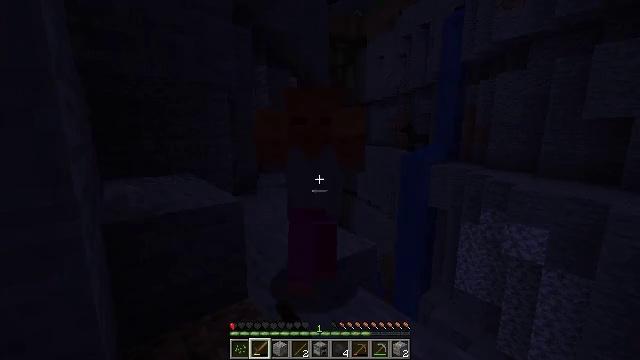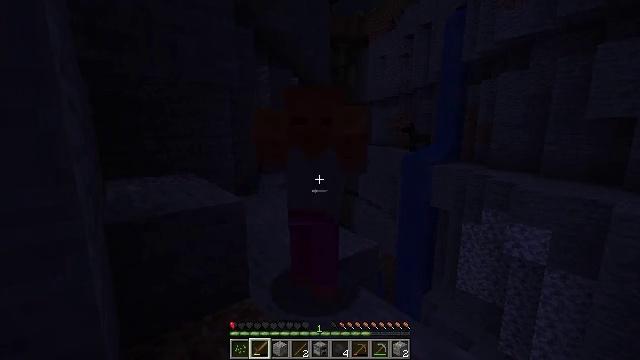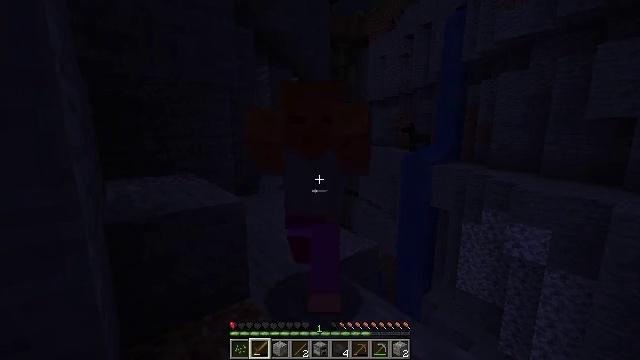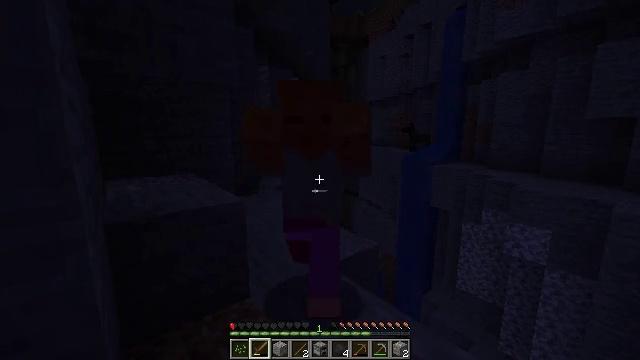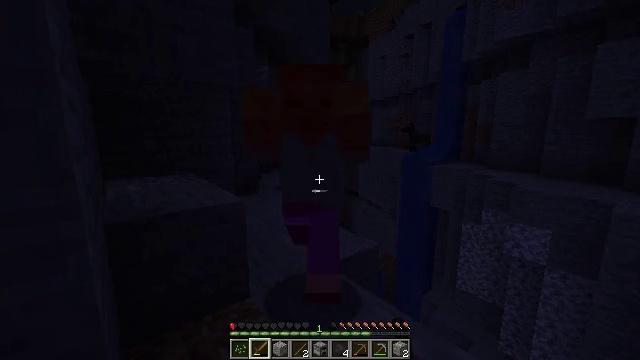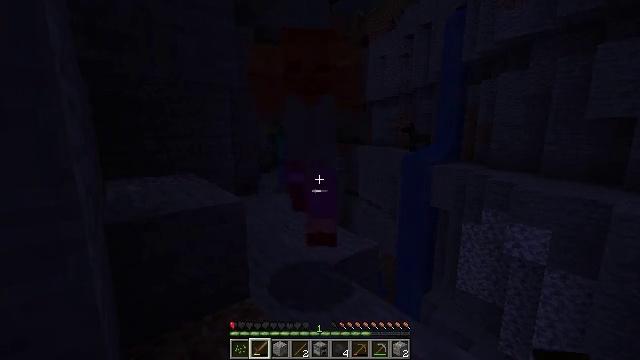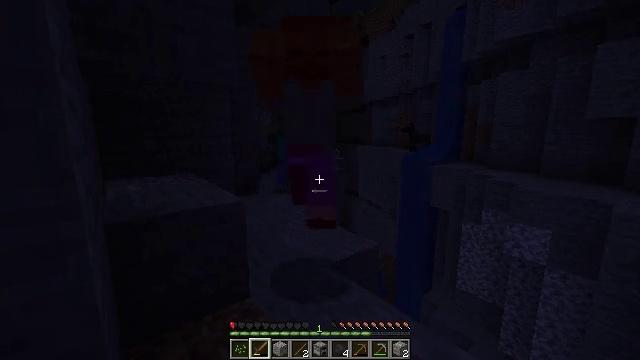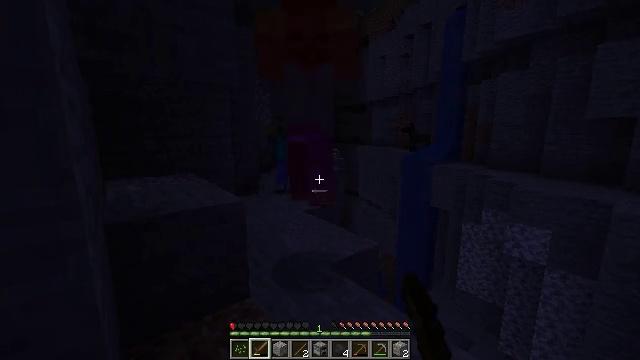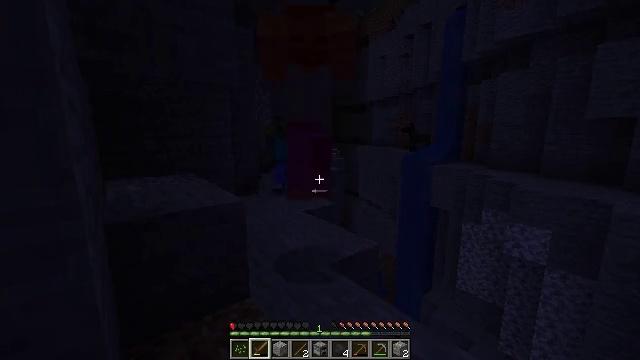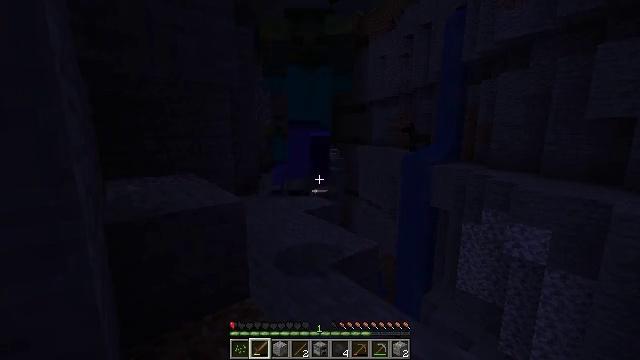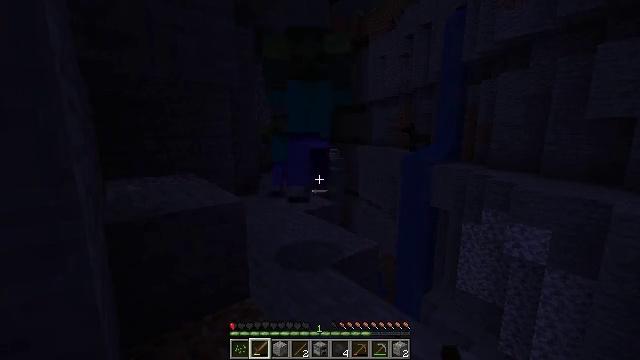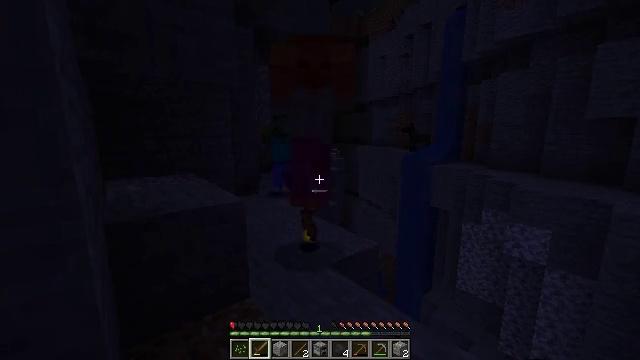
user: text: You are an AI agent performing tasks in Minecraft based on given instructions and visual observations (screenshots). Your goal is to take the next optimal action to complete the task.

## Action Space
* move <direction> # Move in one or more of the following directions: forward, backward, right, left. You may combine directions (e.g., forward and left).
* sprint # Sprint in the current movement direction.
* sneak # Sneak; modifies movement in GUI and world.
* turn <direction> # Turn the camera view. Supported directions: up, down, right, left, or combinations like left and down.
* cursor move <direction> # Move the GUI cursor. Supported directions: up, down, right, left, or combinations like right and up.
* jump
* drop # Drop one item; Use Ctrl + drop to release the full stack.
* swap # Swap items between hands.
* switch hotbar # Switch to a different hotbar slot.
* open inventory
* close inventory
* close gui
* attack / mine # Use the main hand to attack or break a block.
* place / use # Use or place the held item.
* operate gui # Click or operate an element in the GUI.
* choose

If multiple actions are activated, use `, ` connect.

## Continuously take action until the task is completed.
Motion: motion action
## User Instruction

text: Combat the zombie.
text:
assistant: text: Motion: attack / mine
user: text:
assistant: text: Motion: attack / mine
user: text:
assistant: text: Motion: attack / mine
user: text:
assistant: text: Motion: attack / mine
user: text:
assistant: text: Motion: no_op
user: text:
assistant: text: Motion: attack / mine
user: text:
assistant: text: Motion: attack / mine
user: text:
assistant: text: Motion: attack / mine
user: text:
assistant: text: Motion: no_op
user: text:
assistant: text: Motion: attack / mine
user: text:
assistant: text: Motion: attack / mine
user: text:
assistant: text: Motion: attack / mine